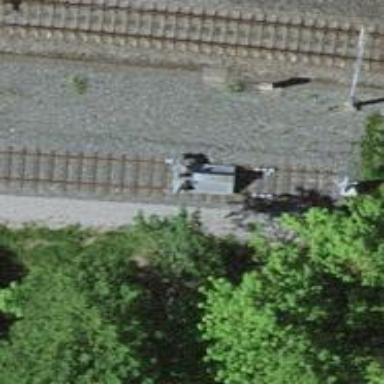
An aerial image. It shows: Railway buffer stop.